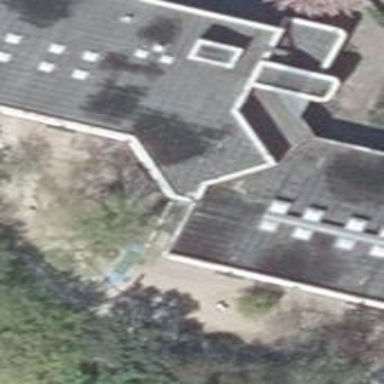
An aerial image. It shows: Kindergarten building.